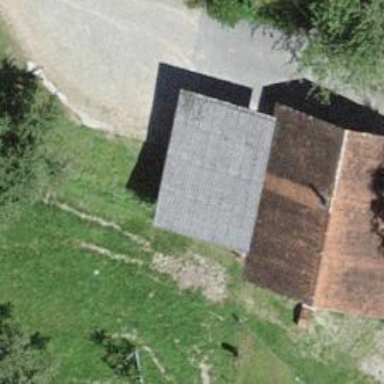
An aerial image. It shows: Garage.